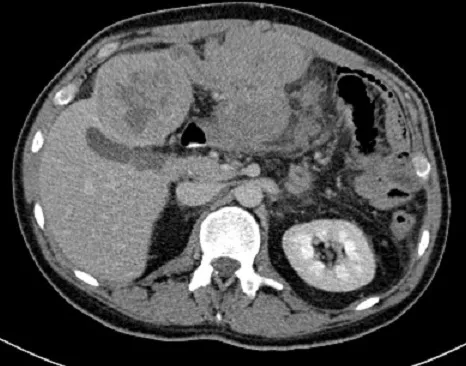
Large mass with central necrosis seen in the left hepatic mass with linear extension invading the greater momentum.
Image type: radiology (ct)